Current action and preconditions to check: trajectory_clear

Your task: For each precondition in the list above, predict whether it will hold at this action.

Consider the current scene as observed from the mobile robot's camera, and analyze the predicted future states of all dynamic agents (e.g., people, animals, vehicles, or any moving entities) within the NEXT SECOND.

IMPORTANT: Only answer "very likely" if you are absolutely certain—based on strong, clear evidence—that a dynamic agent will violate the precondition in the predicted future state. Do NOT answer "very likely" for unlikely, ambiguous, or low-probability risks.

Ask yourself for each precondition: Is there a high probability, with clear and convincing evidence, that the predicted future states of any dynamic agent will interfere with the predicted future state of the currently executing action within the NEXT SECOND, causing that precondition to fail?

Assess the risk level based on these predictions. Use "likely" or "very likely" if motions create a clear risk of interference.

Use "neutral" or "improbable" if agents are nearby but their predicted paths are clearly diverging or non-conflicting.

Failure Risk Categories: "very improbable", "improbable", "neutral", "likely", "very likely"

Answer Format: Output ONLY the probability_of_failure value from these categories: "very improbable", "improbable", "neutral", "likely", "very likely"

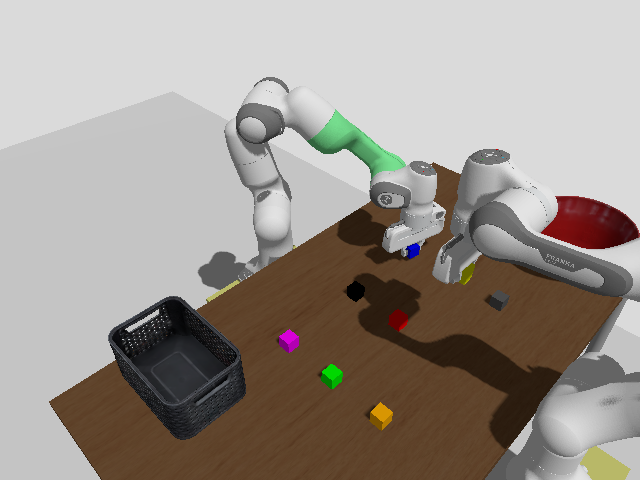

Answer: very improbable